Question: I am performing a simple API fetch but I am receiving the following error:
'UnhandledPromiseRejectionWarning: Error [ERR_HTTP_HEADERS_SENT]: Cannot remove headers after they are sent to the client' and I am not sure why that is happening:
Code is below and also a print screen of the error is provided. I am not sure if that could be a problem related to the <URL>:
'''
var express = require('express');
var router = express.Router();
var axios = require('axios');
const NodeCache = require('node-cache');
const myCache = new NodeCache();
let hitCount = 0;
/* GET home page. */
router.get('/', function(req, res, next) {
res.render('index', { title: 'Express' });
});
router.get('/hello', async function(req, res, next) {
const allData = myCache.get('allData');
if (!allData) {
hitCount++;
console.log('hit ${hitCount} number of times');
try {
const { data } = await axios.get(
'https://api.vesselfinder.com/vesselslist?userkey=KEY'
);
const [ metaData, ships ] = data;
myCache.set('allData', data, 70);
console.log(data + 'This is the data');
res.send(data);
} catch (error) {
res.send(error);
console.log(error);
}
}
console.log('this is the data:', allData);
res.send(allData);
});
module.exports = router;
'''
to solve this error was:
I used <URL> which has a wide explanation of the what the problem could be with a broad explanation of the errors type. However it was not useful to understand what was going on.
Also I found <URL> but this last one in particular was an error in the code for a missing statement 'return'. My error seems to be related to a 'TypeError: data is not iterable' but it is not possible because my subscription with the provided is perfectly working.
The closest post I found is <URL> which basically states that
"Sometimes it happens due to asynchronous behavior of nodejs." Now I see this happened to me but I am not sure how this could be solved in this situation.
A log of the error is also shown here in the print screen below for completeness:

What can I do to take care of this error? I did a lot of research and I am not sure how to take care of the asynchronous behavior of 'nodejs'.
Thank for pointing to the right direction for solving this problem.
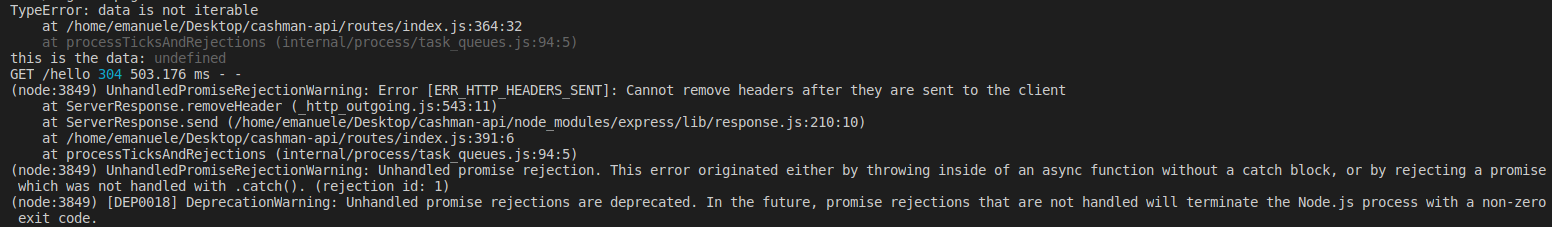
Answer: You get this error because you are calling 'res.send()' multiple times:
'''
router.get('/hello', async function(req, res, next) {
const allData = myCache.get('allData');
if (!allData) {
hitCount++;
console.log('hit ${hitCount} number of times');
try {
const { data } = await axios.get(
'https://api.vesselfinder.com/vesselslist?userkey=KEY'
);
const [ metaData, ships ] = data;
myCache.set('allData', data, 70);
console.log(data + 'This is the data');
res.send(data); // <-- FIRST TIME
} catch (error) {
res.send(error);
console.log(error);
}
}
console.log('this is the data:', allData);
res.send(allData); // <-- SECOND TIME
});
'''
Calling 'res.send()' will end the response so you cannot call it again.
You can wrap the second call inside an 'else' condition to ensure that only one is invoked:
'''
router.get('/hello', async function(req, res, next) {
const allData = myCache.get('allData');
if (!allData) {
// ...
}
else {
console.log('this is the data:', allData);
res.send(allData); // <-- SECOND TIME
}
});
'''